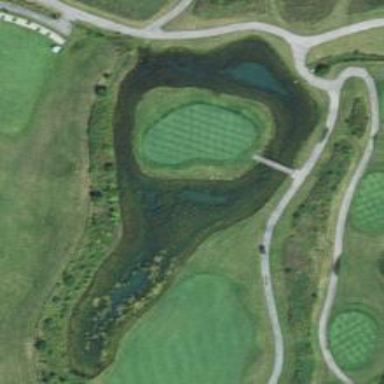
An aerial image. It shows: Path used for both walking and golf.